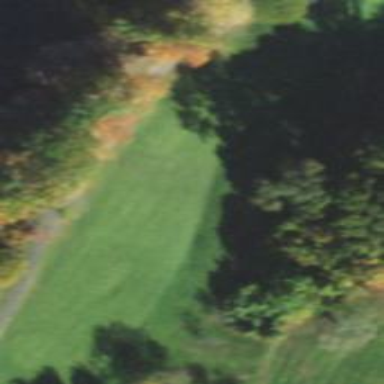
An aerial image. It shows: Grassy area designated as golf fairway.